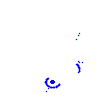
Particle: electron